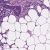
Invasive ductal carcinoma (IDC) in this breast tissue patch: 1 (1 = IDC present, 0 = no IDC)